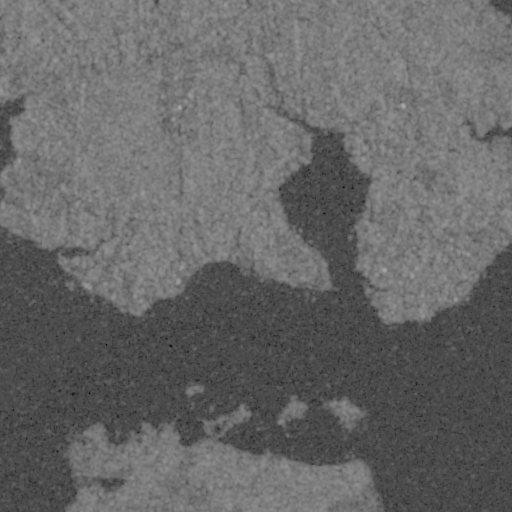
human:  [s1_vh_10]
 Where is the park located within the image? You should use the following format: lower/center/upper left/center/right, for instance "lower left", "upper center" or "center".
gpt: The park is located in the center right of the image.
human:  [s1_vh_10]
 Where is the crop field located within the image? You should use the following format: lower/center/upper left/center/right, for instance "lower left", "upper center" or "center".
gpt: There is no crop field in the image.

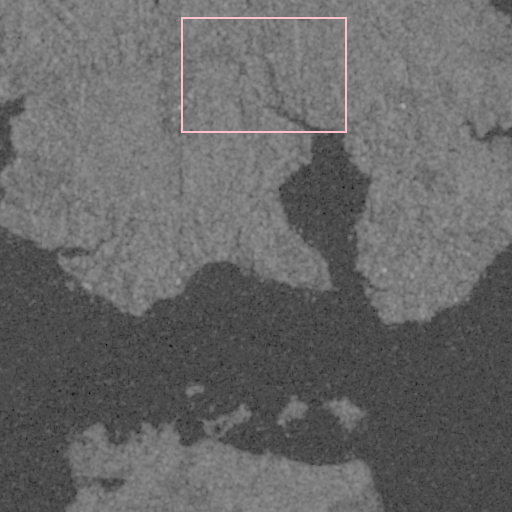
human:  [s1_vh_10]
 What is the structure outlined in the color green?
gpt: There is no green outline.
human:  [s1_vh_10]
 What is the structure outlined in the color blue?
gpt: There is no structure outlined in blue.